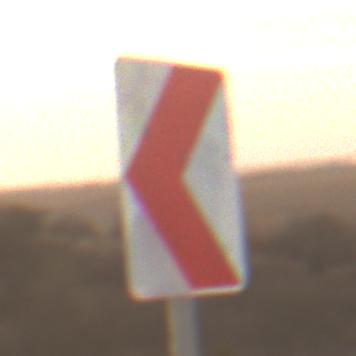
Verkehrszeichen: RichtungstafelnInKurvenKleinRechts
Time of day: SunriseSunset
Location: Outdoor (Nature)
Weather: PartlyCloudy
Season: NotSpecified
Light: Natural